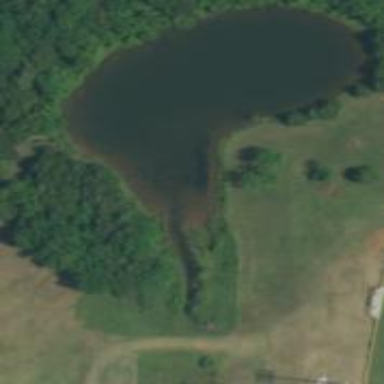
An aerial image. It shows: Disc golf hole.